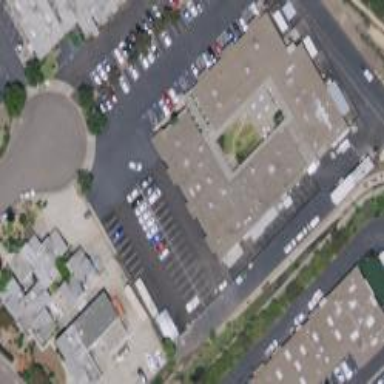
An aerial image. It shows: Industrial building.